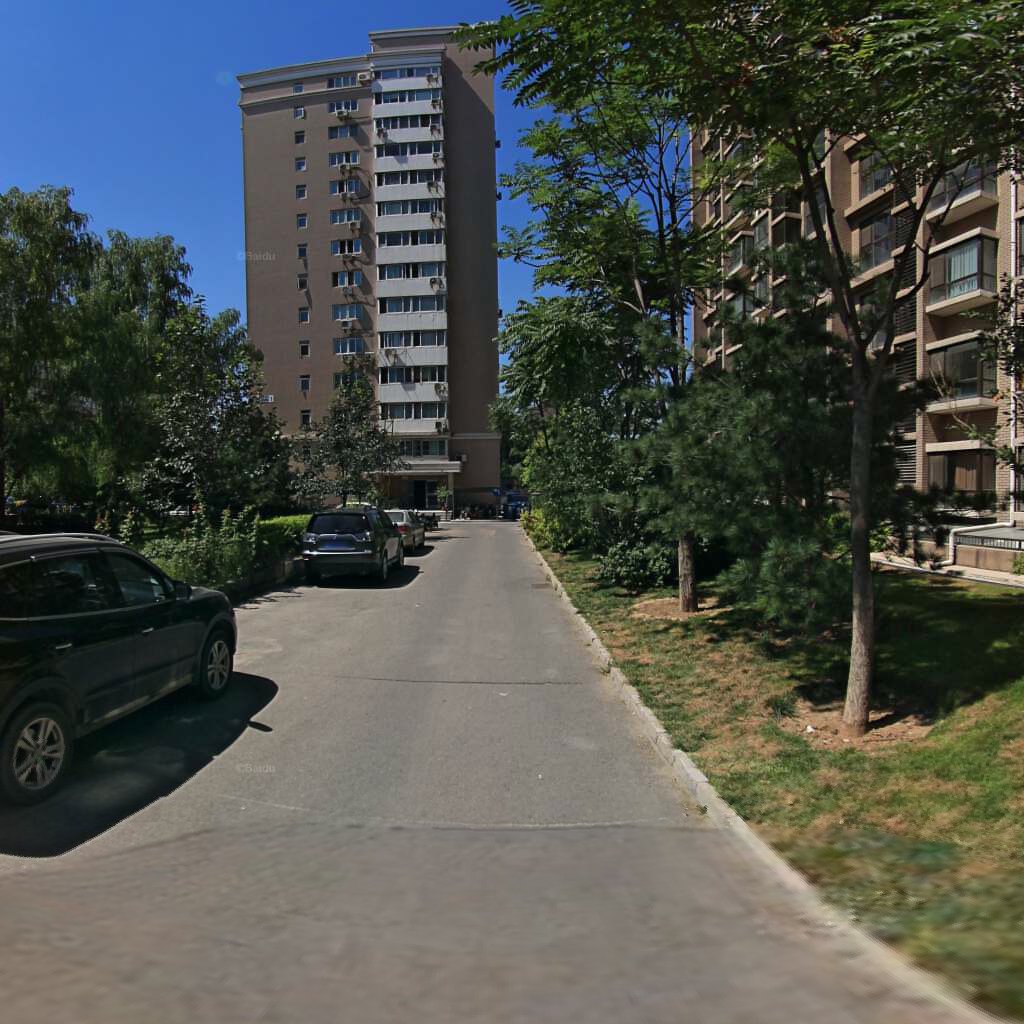
Region: Haidian
Road damage annotations: transverse crack, transverse crack